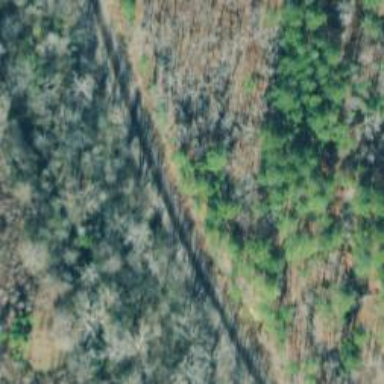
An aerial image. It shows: Railway track.